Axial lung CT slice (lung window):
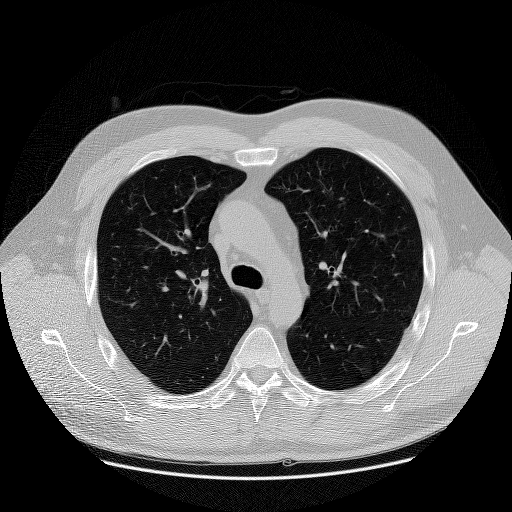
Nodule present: no